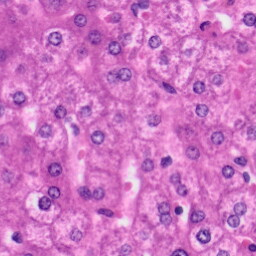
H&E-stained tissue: Liver